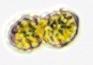
Label: Margalefidinium